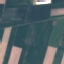
Land use / land cover: AnnualCrop